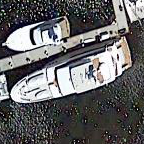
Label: Civil_yacht